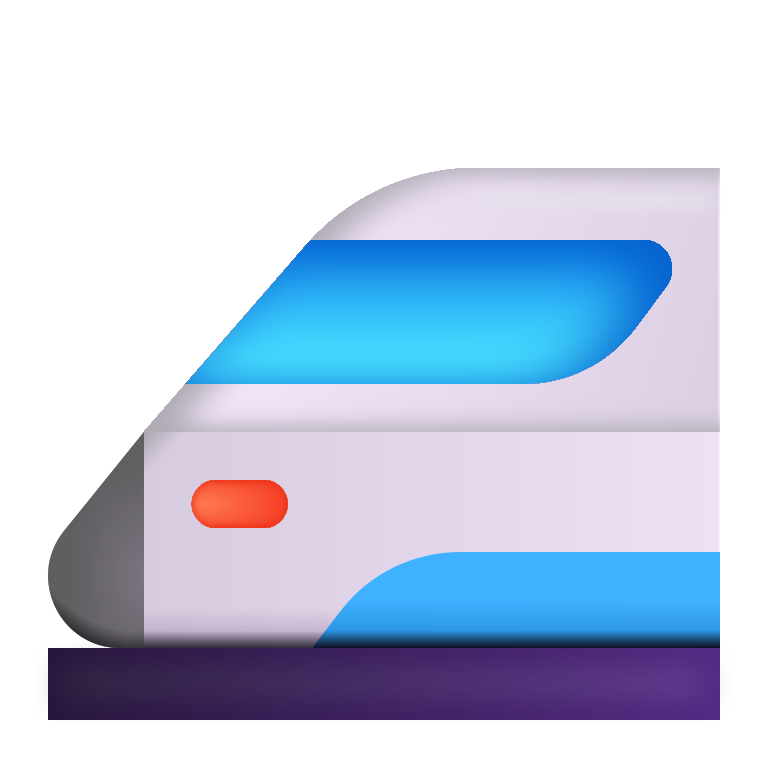
bullet train color